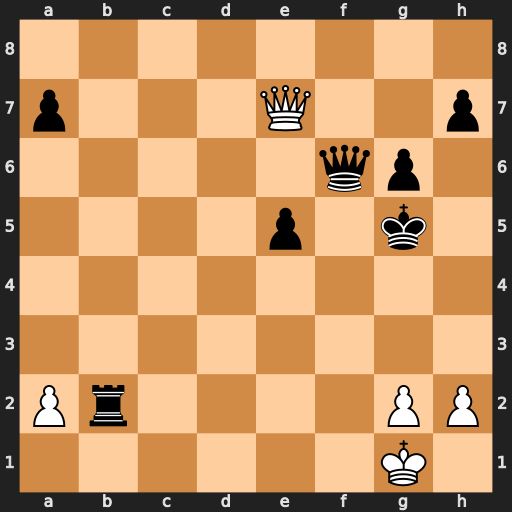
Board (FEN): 8/p3Q2p/5qp1/4p1k1/8/8/Pr4PP/6K1
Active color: w
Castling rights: -
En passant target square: -
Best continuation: h4+ Kf5 g4+ Kxg4 Qxf6